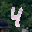
Label: 4